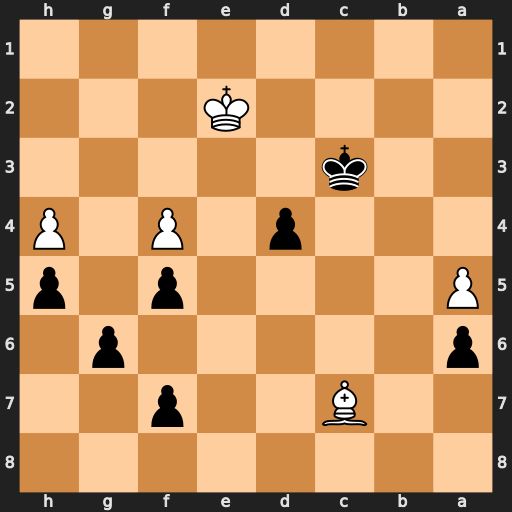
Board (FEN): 8/2B2p2/p5p1/P4p1p/3p1P1P/2k5/4K3/8
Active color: b
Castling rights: -
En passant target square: -
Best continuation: Kc2 Bb6 d3+